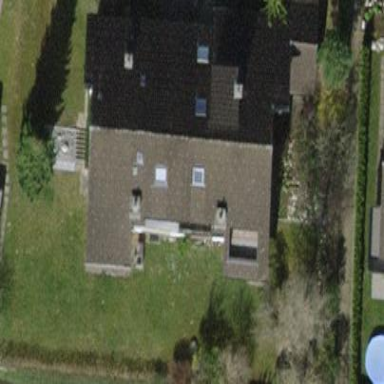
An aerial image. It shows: Semi-detached house.